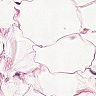
Metastatic tissue present: no